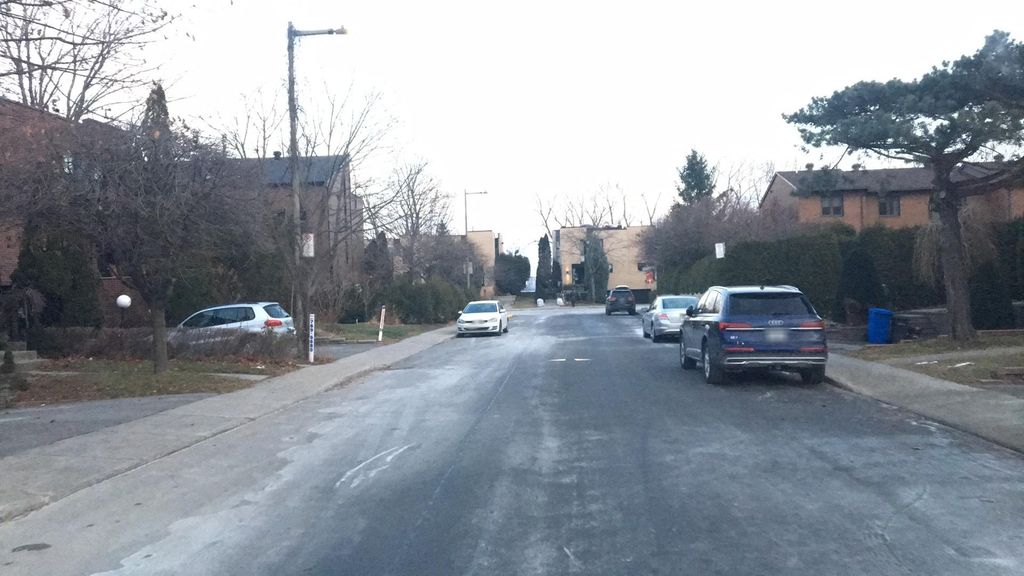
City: montreal